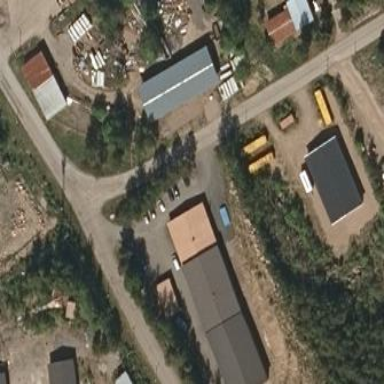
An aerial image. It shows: Industrial building.